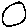
Label: circle